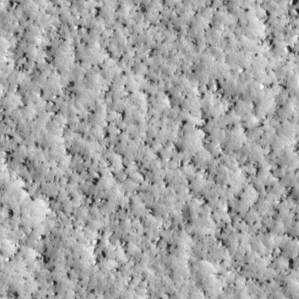
Label: non_frost